Question: Hi all I am developing live wallpapers, and I am using lot of bitmaps. I have tested my new live wallpaper for aboute a week, and it was up and runing perfectly, but as soon as I have uploaded it to a market I keep getting this kind of exceptions : 'java.lang.OutOfMemoryError' for both 'android.graphics.Bitmap.nativeCreate' and 'android.graphics.BitmapFactory.nativeDecodeAsset'. I use this kind of lifecycle of an bitmap:
I create a reference like:
'''
Bitmap dark = null;
Bitmap cave = null;
'''
at 'onCreateEngine' I init them like :
'''
cave = BitmapFactory.decodeResource(getResources(), R.drawable.cave);
dark = BitmapFactory.decodeResource(getResources(), R.drawable.dark);
'''
here is where it trows the exception. for these images: . and after all I draw them to an canvas like this:
'''
canvas.save();
canvas.drawBitmap(bg, new Matrix(), new Paint());
canvas.drawBitmap(dark, new Matrix(), new Paint());
canvas.restore();
'''
What Should I do? It is better to load the dark image just one picture and draw it to the canvas width*height times? Or Are there any methods to do? I think 'recycle' or calling 'onDestroy'. But I do not know when to call them because the exceptions are thrown at 'onCreate'.Are the images too big? And why it is working smoothly on my device, and on the other devices it is throwing exceptions? The bitmaps are 1484*1484 dimension big and the clouds are 250*172 dimensional big, should they be in 2^x * 2^x dimension?
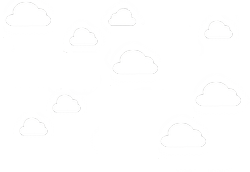
Answer: Just try to use Memory Optimizer and see where are you creating Memory Leaks. You can use Eclipse Memory Analyzer(MAT) for this. Its a very common problem with using bitmaps. By using BitMaps you need to be extra careful for memory leaks.